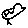
Label: bird